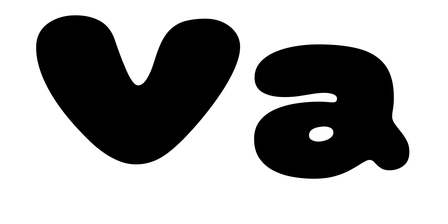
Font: Gluten_Black